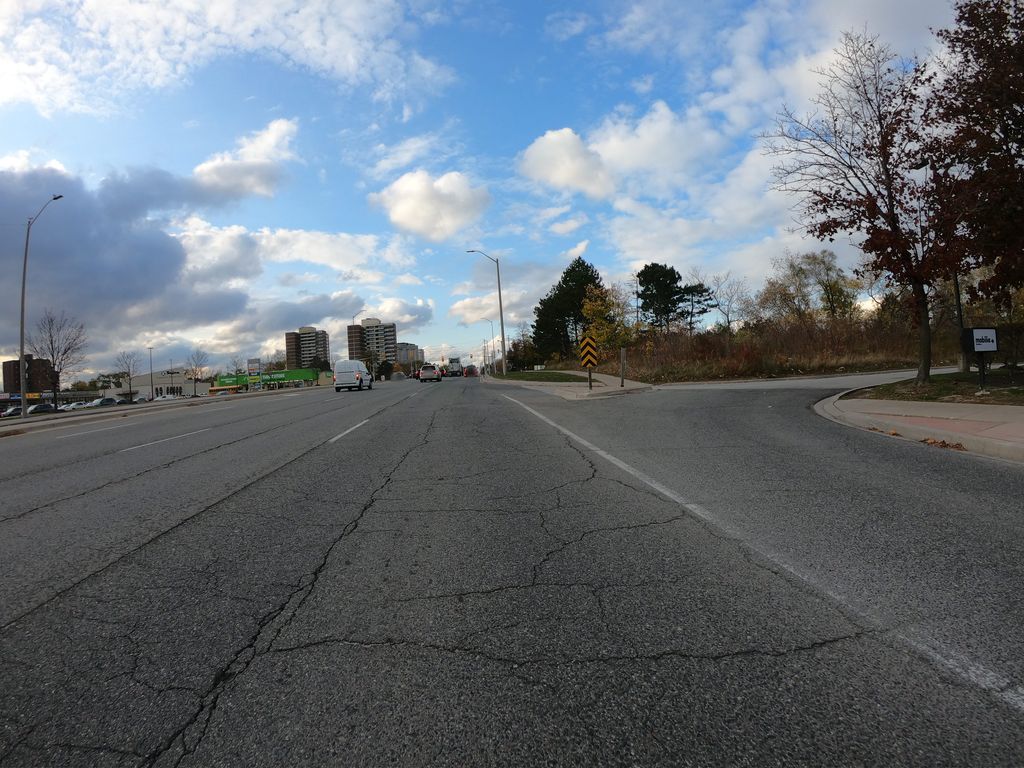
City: toronto